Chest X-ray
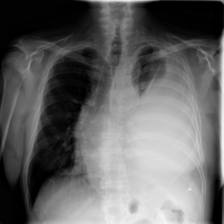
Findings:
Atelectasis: negative
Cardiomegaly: negative
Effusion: positive
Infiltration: negative
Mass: positive
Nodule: negative
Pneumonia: negative
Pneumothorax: negative
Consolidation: negative
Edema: negative
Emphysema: negative
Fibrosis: negative
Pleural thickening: negative
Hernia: negative